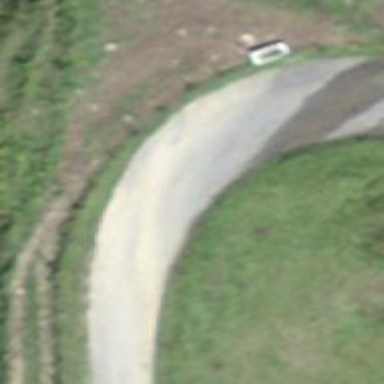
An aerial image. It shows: Unclassified paved road.